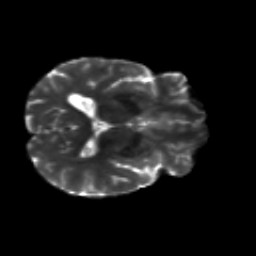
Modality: T2w
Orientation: axial
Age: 28
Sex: male
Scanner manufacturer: siemens
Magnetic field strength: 3 T
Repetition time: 8.8 s
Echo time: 0.085 s